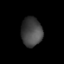
Tissue: lung
Cell type: T cells
Senescence score: 0.2197
Nuclear area (px): 592
Mean DAPI intensity: 67.627